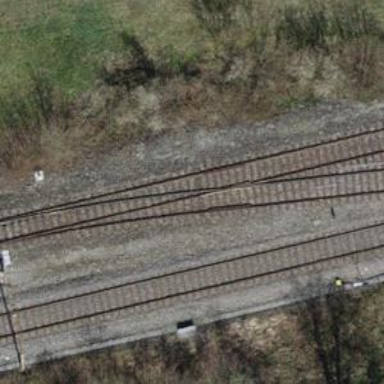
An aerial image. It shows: Single track railway spur with electrification through contact line.